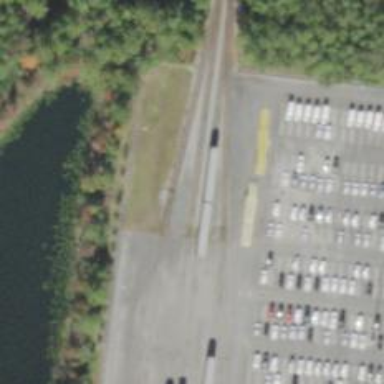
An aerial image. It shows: Rail spur service.